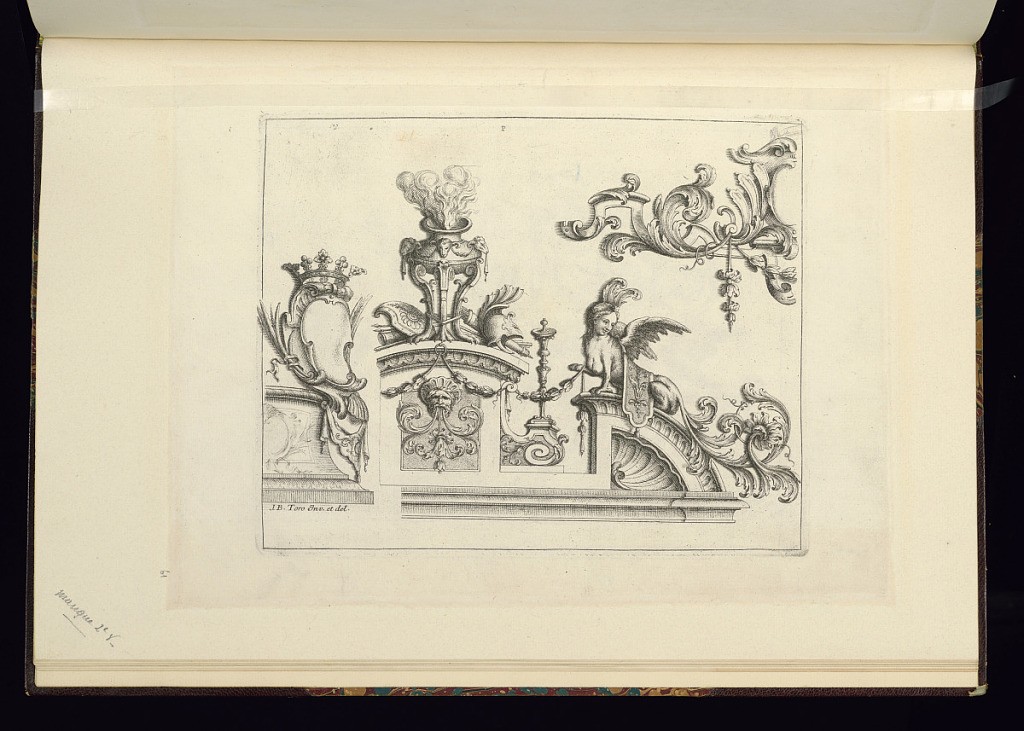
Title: Ornament Designs
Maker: Jean-Bernard Turreau, French, 1672 - 1731
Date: early 18th century
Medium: Etching on laid paper
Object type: Print
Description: Ornament designs including details of pediments decorated with cartouches, incense burner, sphynx, mascarons (masks), military motifs, shield, helmet, quiver of arrows, spears, palm leaves, festoons of leaves, foliate scrolls, scrolling leaves (rinceaux), palmette, rosettes, shell, and fluting. The plate is signed.